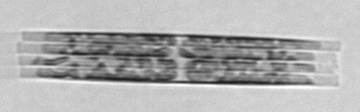
Label: Bacillaria